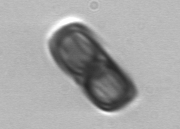
Label: Ephemera